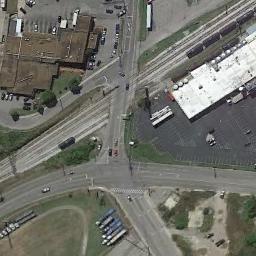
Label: intersection